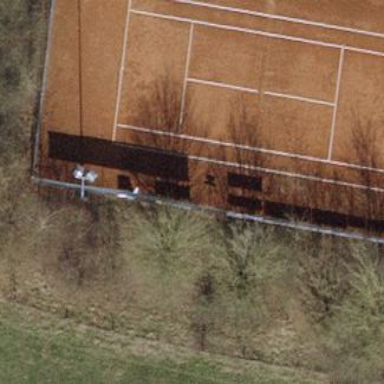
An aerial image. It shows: Clay tennis court on pitch.